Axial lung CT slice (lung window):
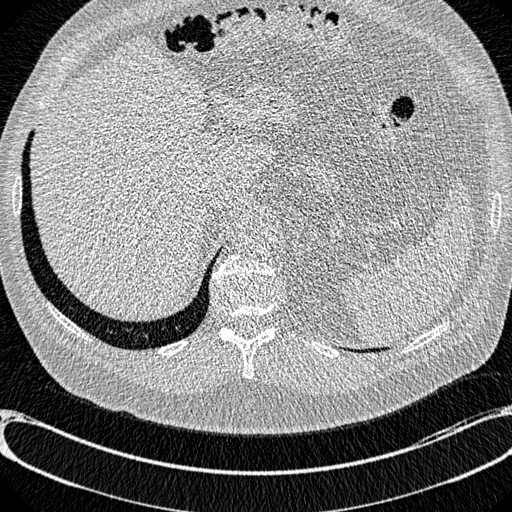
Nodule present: no